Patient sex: M
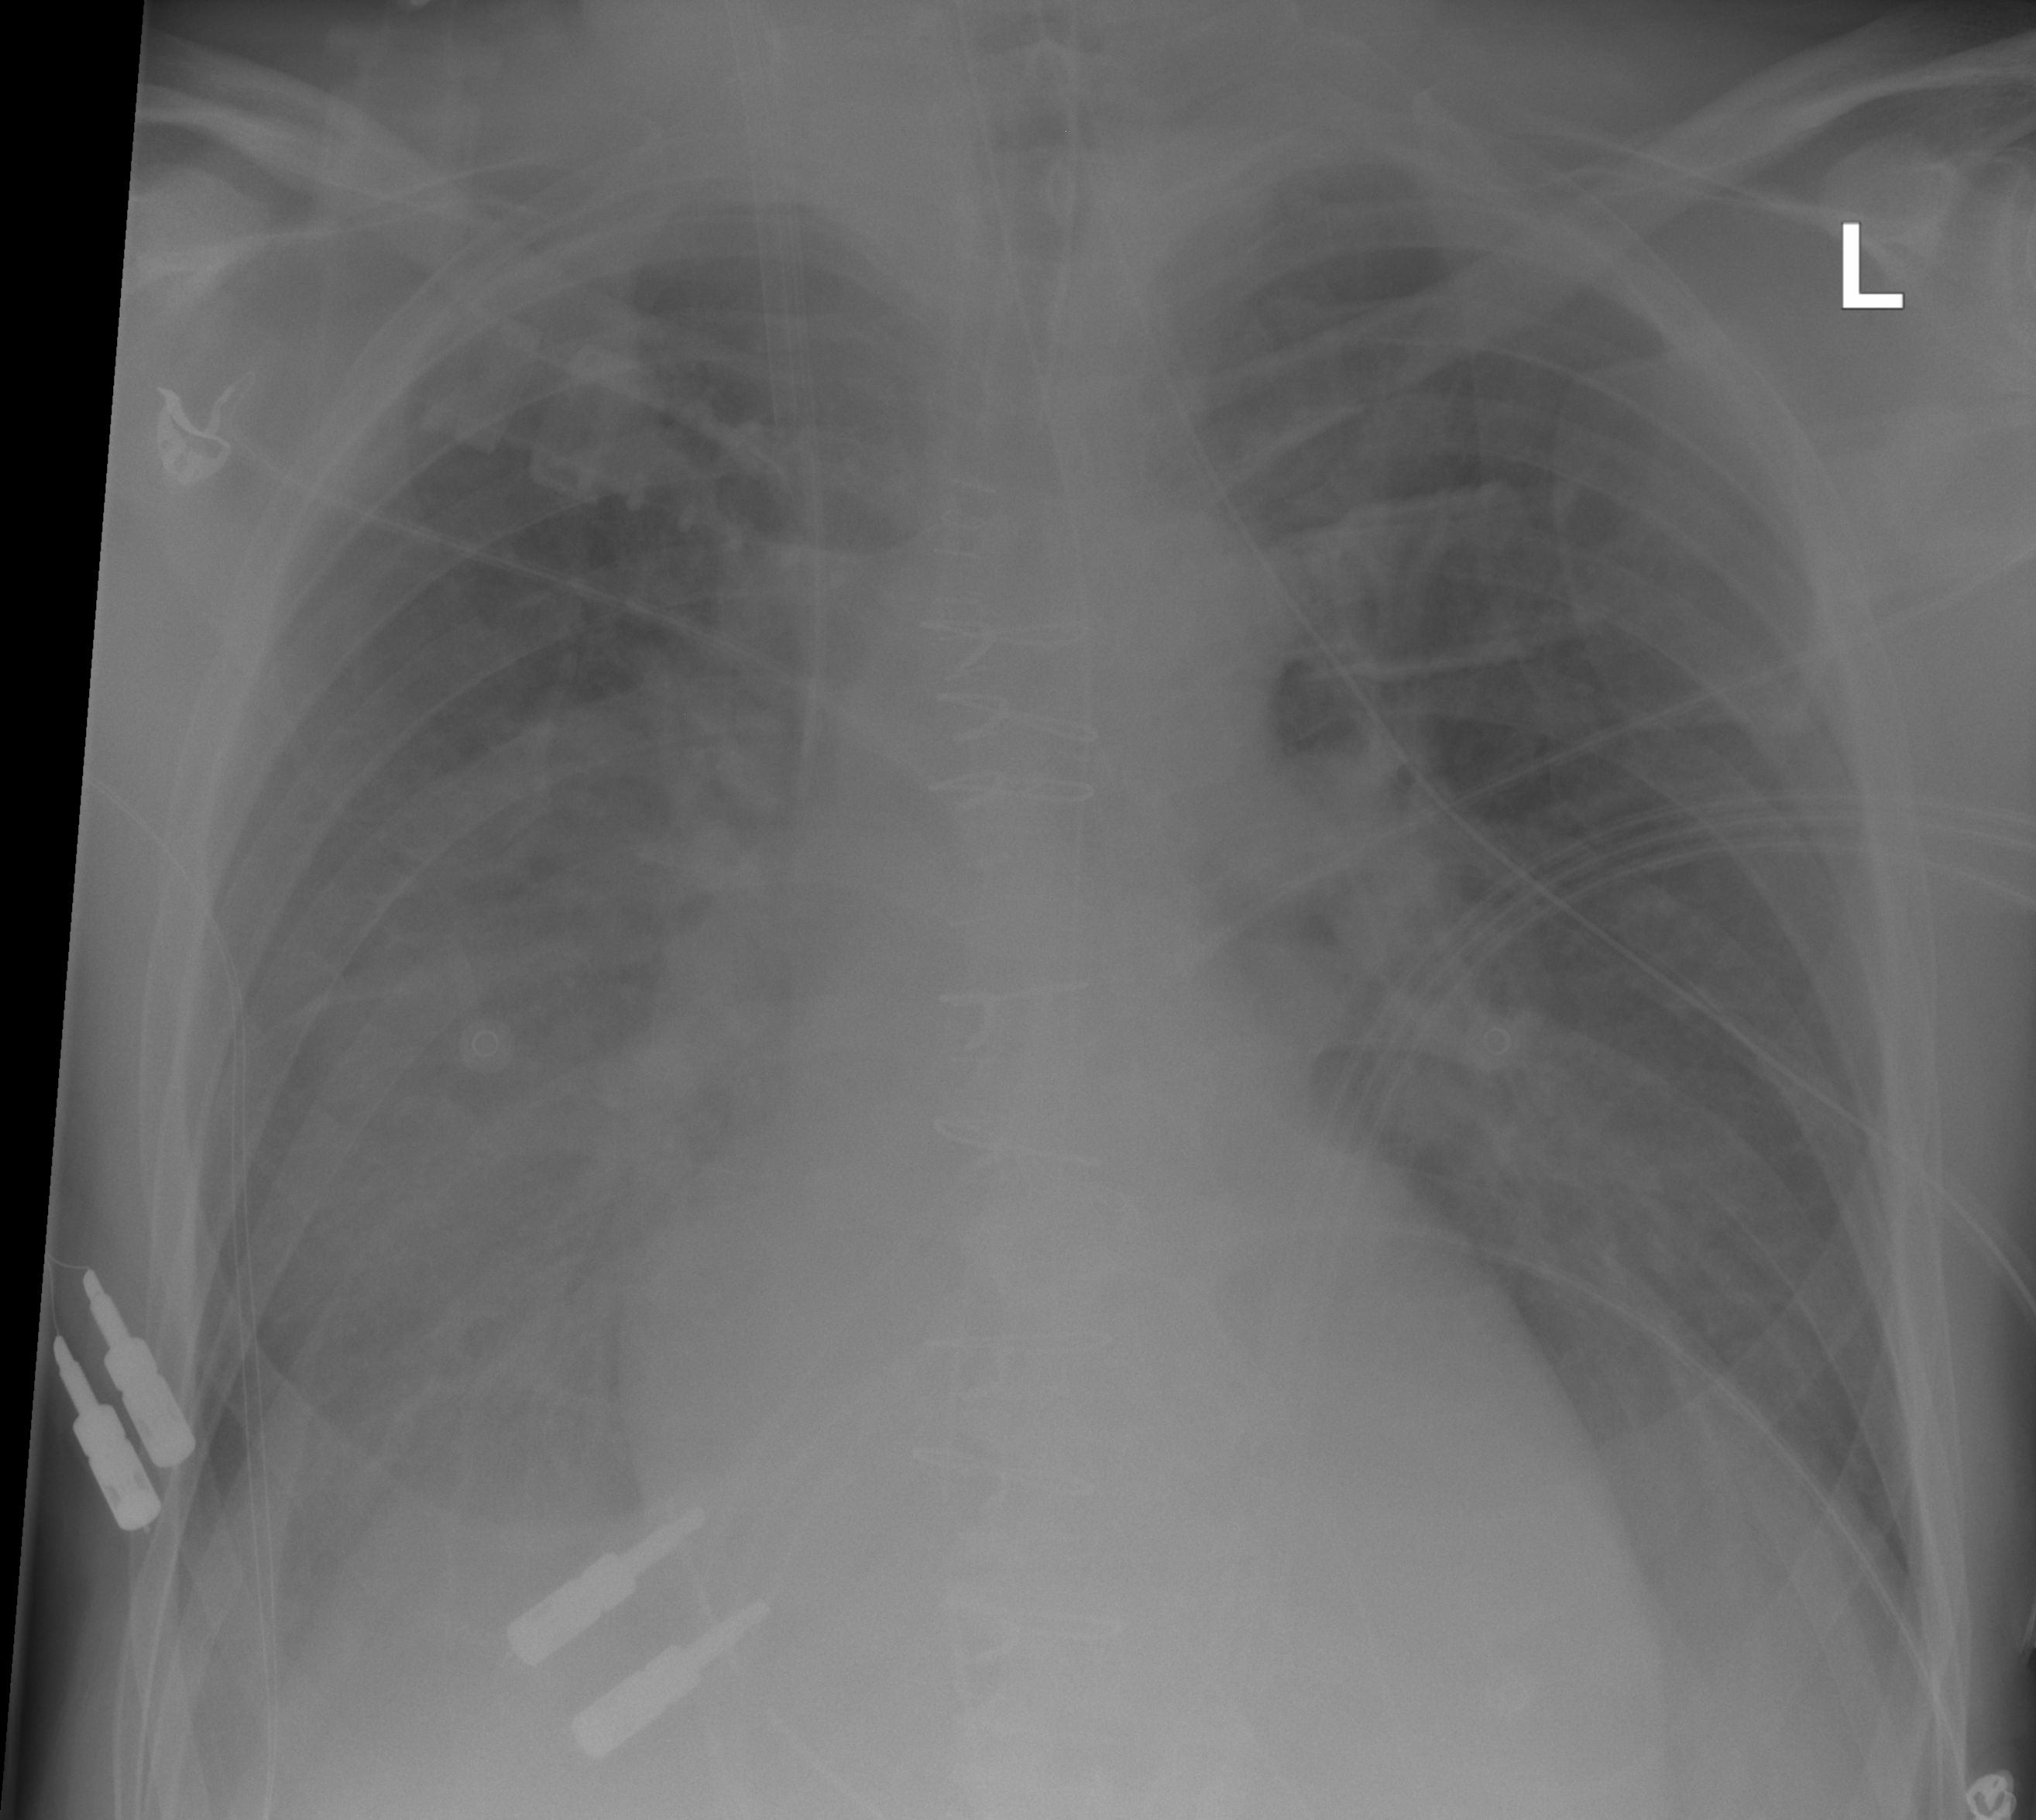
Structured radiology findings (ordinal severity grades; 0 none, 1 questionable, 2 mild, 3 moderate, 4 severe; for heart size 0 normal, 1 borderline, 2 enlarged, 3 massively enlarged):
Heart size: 2
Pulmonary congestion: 0
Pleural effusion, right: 0
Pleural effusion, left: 0
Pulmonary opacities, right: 2
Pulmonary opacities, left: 0
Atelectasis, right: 2
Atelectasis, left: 1